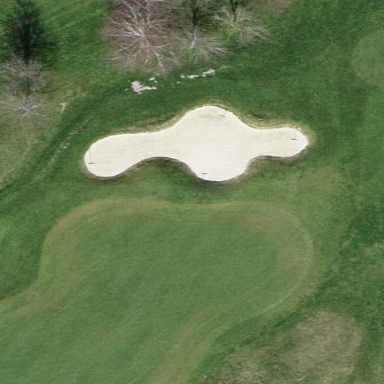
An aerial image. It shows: Rough area in golf course.